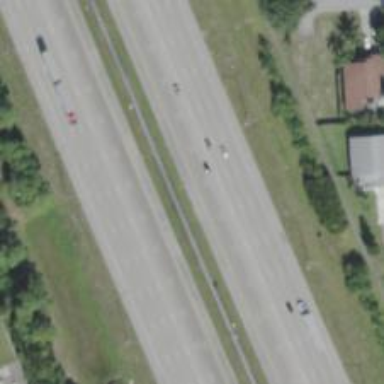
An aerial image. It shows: Asphalt surface.